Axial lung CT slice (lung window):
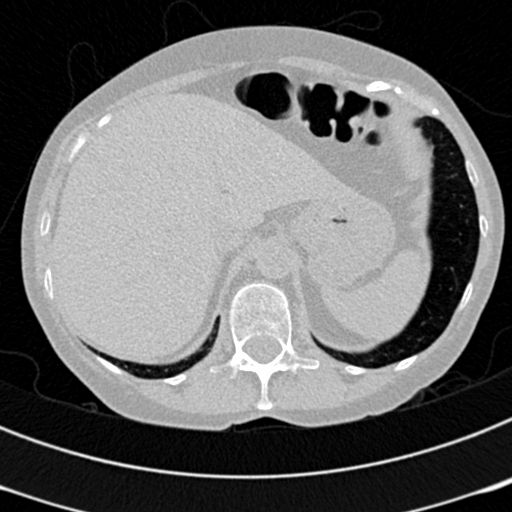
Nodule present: no